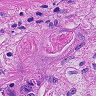
Metastatic tissue present: yes